Field crop: maize
Growth stage: 2
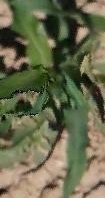
Species: maize